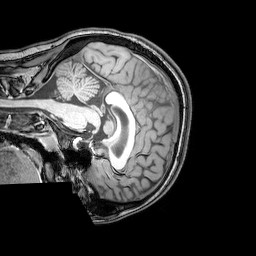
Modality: T1w
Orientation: sagittal
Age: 22
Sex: female
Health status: healthy
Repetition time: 0.081 s
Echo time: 0.037 s